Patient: sex M, age 73
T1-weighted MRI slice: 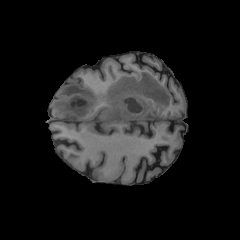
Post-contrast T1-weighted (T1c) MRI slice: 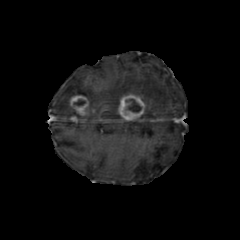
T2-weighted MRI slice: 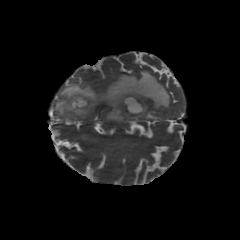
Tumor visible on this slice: yes
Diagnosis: Glioblastoma, IDH-wildtype
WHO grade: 4